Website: apple
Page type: customer-info-address
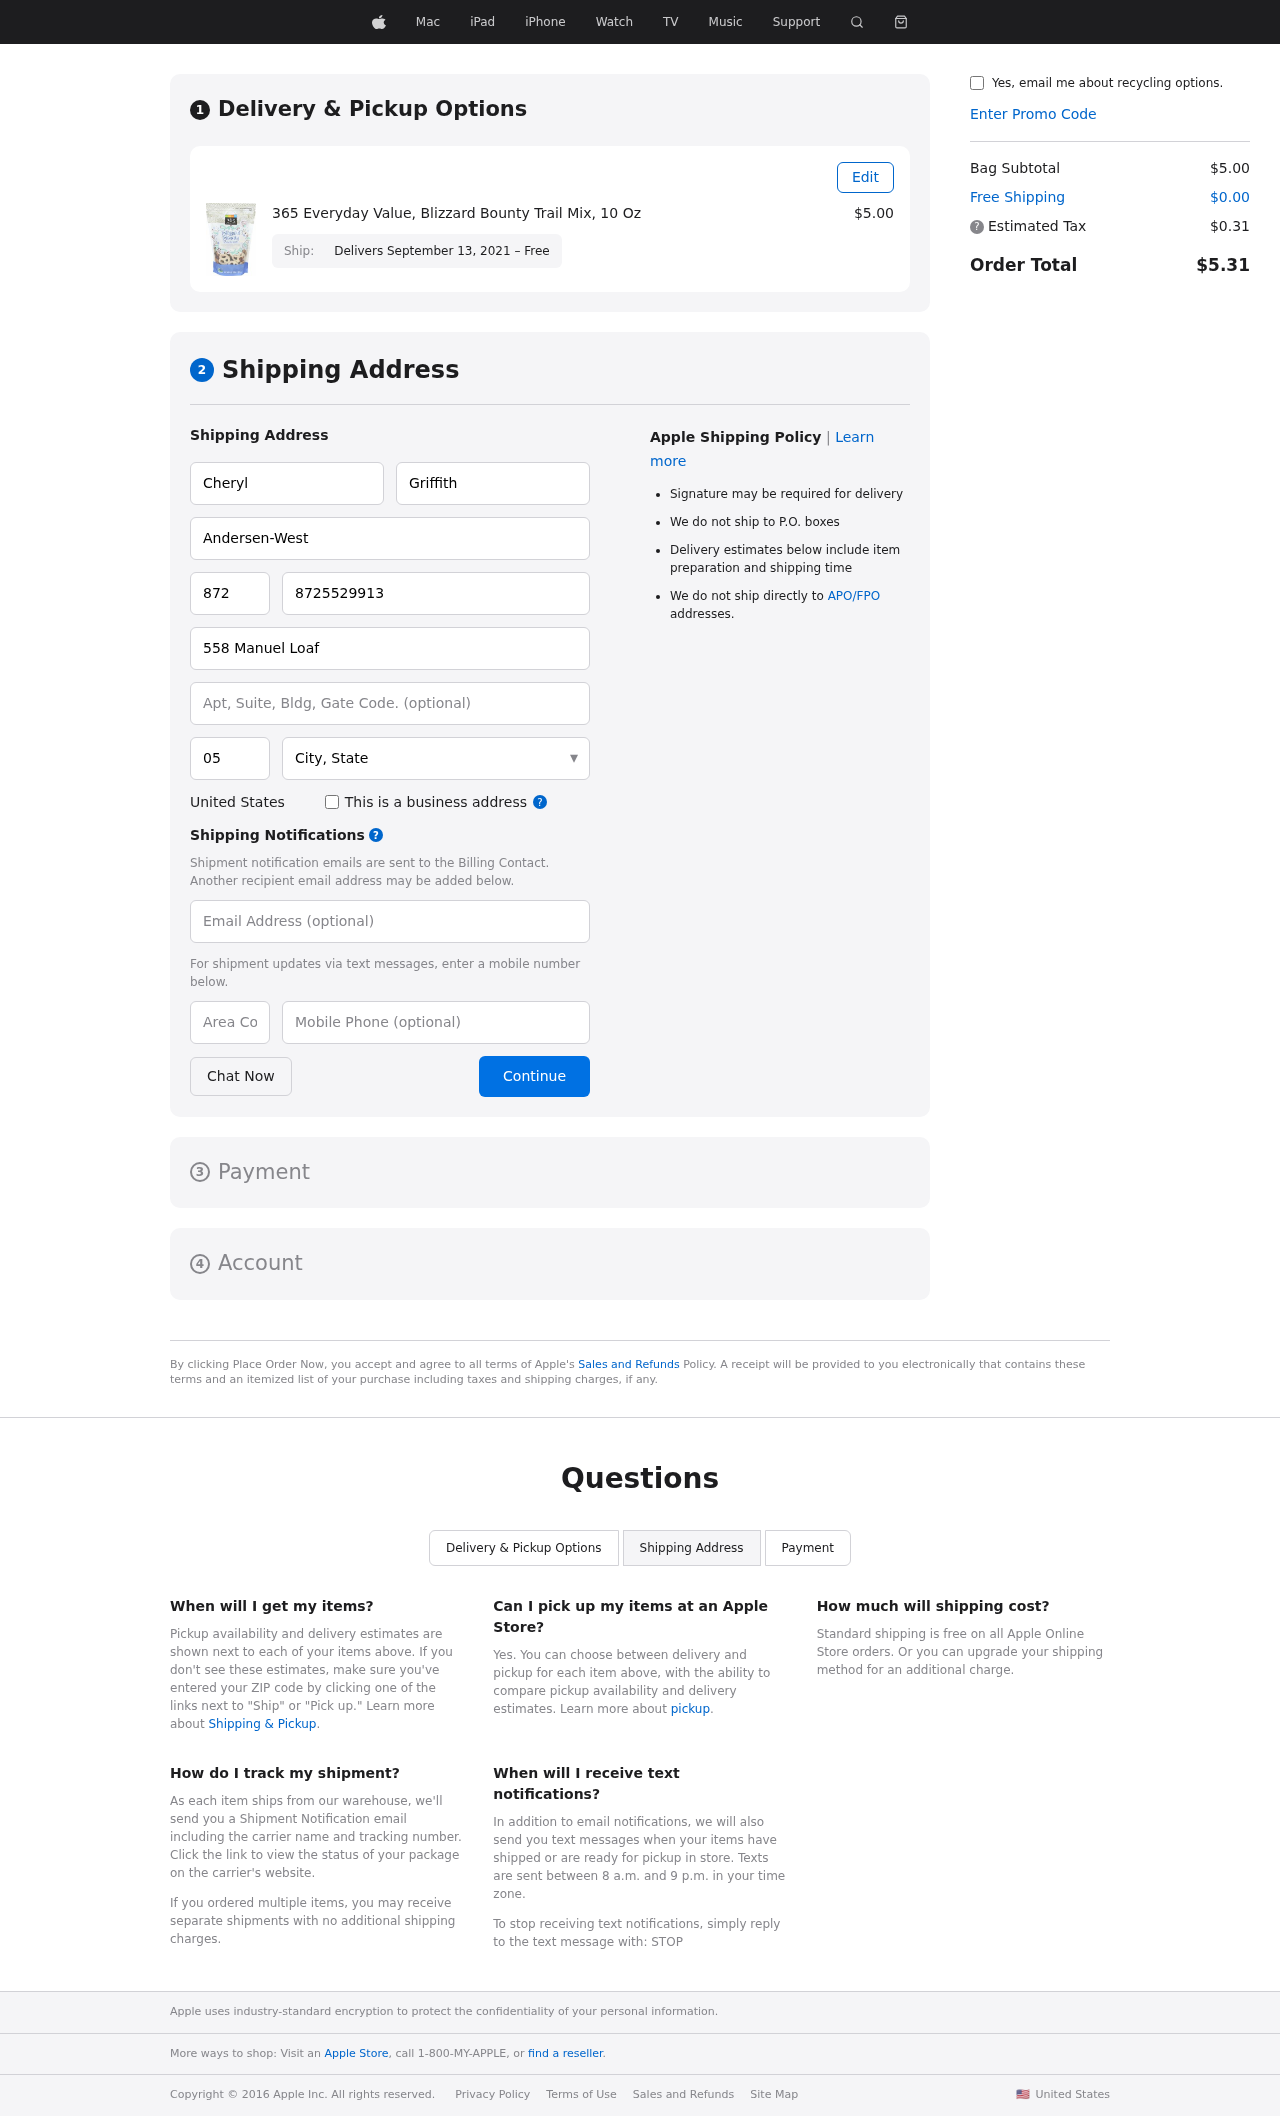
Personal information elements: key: PII_CITY_STATE
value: Port Kevin, AK
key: PII_COMPANY
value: Andersen-West
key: PII_COUNTRY
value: United States
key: PII_EMAIL
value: cheryl.griffith@gmail.com
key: PII_FIRSTNAME
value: Cheryl
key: PII_LASTNAME
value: Griffith
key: PII_PHONE
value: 8725529913
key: PII_PHONE_AREA
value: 872
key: PII_POSTCODE
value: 05096
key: PII_STREET
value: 558 Manuel Loaf
Product elements: key: PRODUCT1_NAME
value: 365 Everyday Value, Blizzard Bounty Trail Mix, 10 Oz
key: PRODUCT1_PRICE
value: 5
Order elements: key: ORDER_DELIVERY_DATE
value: Delivers September 13, 2021 – Free
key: ORDER_SUBTOTAL
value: $5.00
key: ORDER_SHIPPING_COST
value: $0.00
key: ORDER_TAX
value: $0.31
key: ORDER_TOTAL
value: $5.31